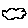
Label: cloud